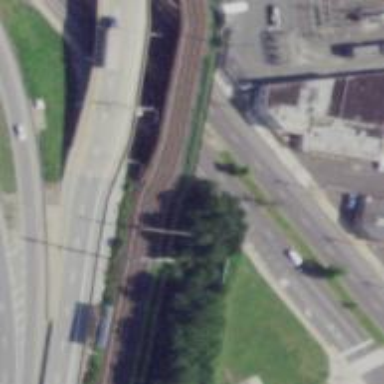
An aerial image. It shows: Bridge over railway line.